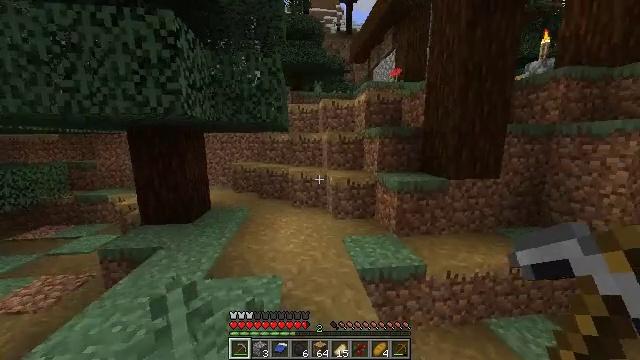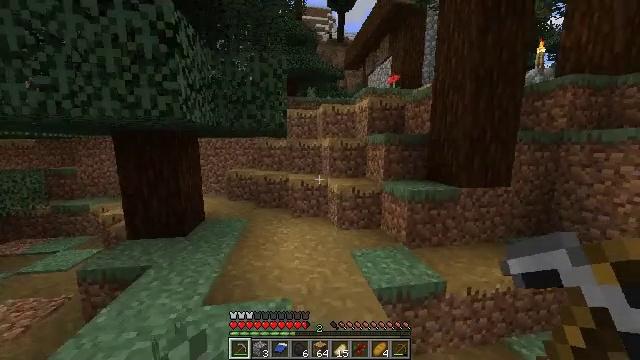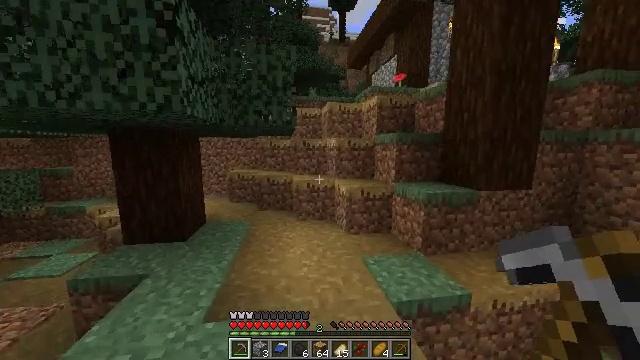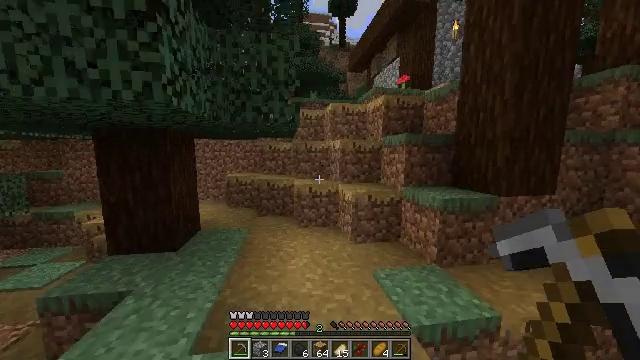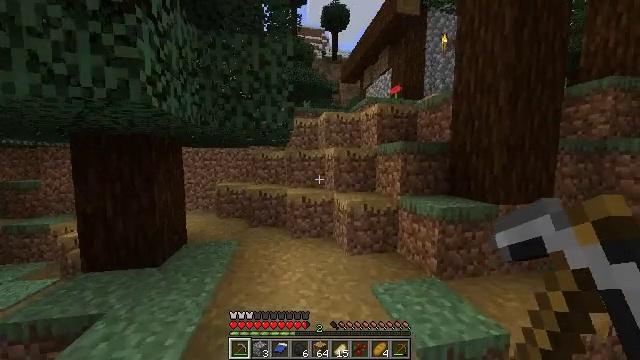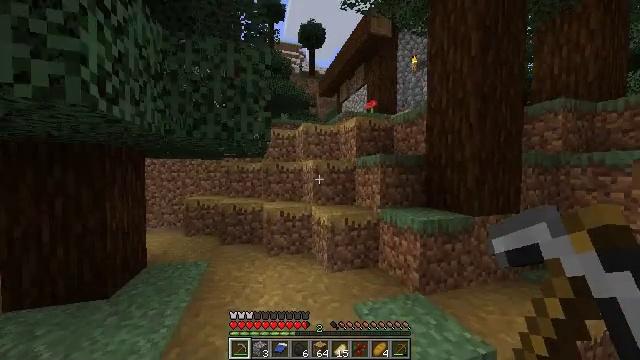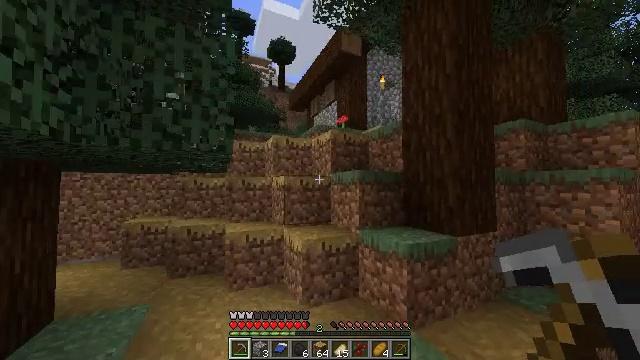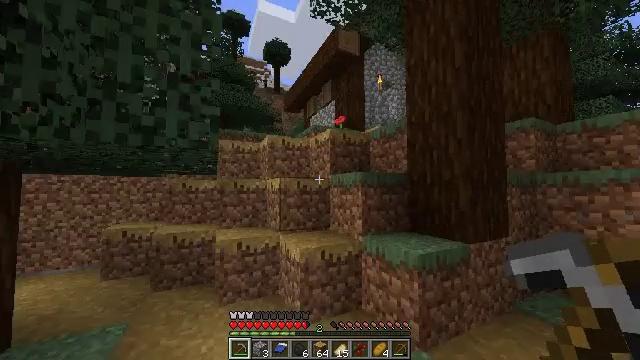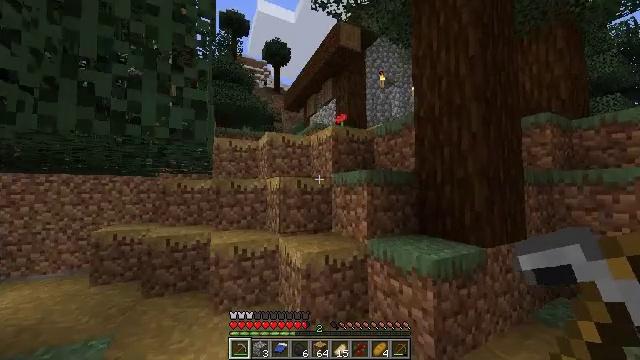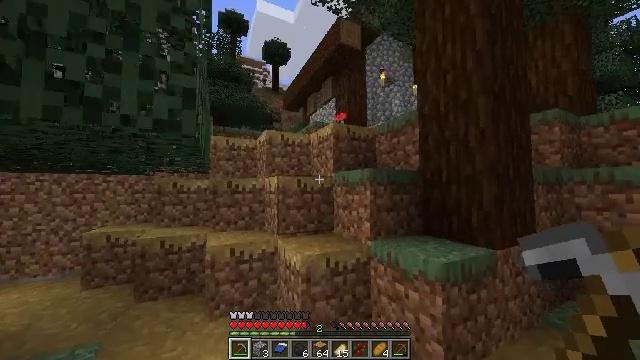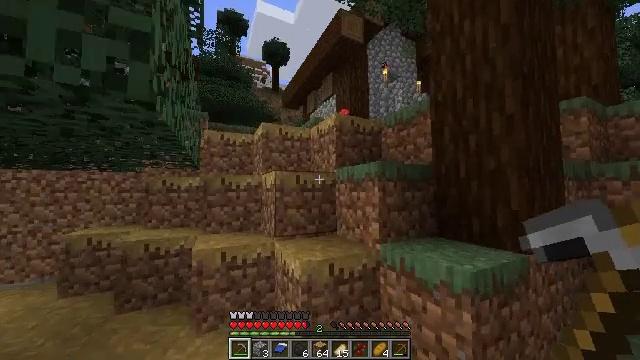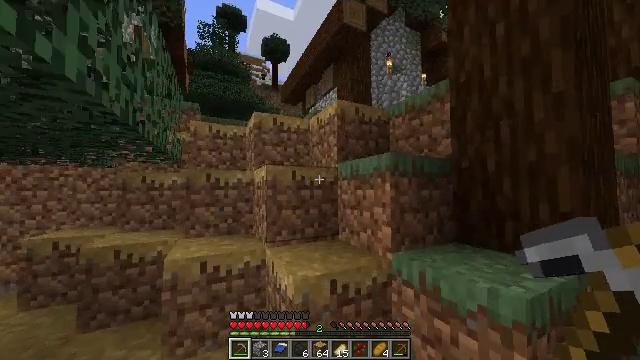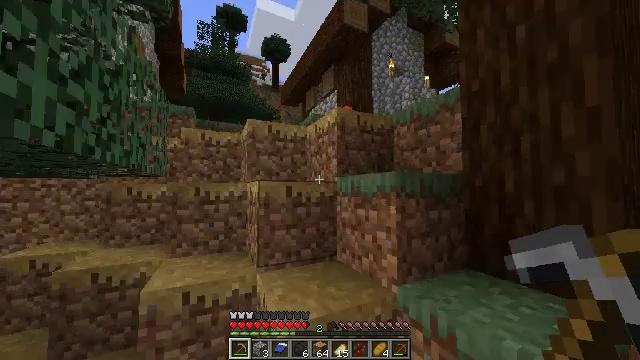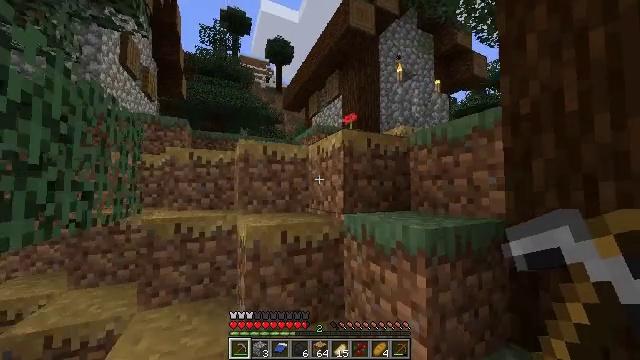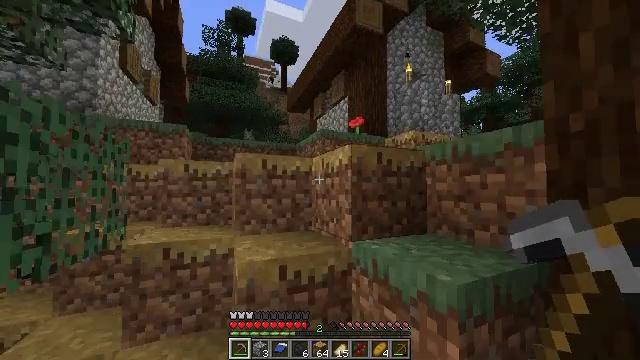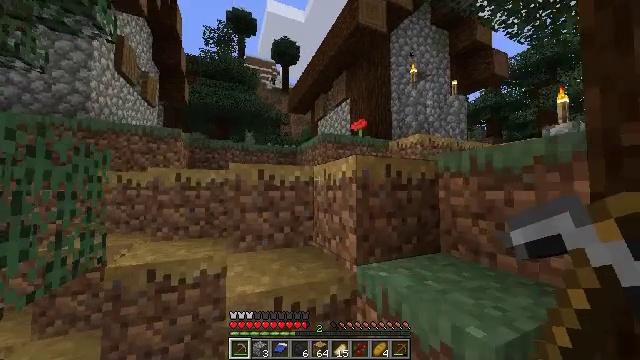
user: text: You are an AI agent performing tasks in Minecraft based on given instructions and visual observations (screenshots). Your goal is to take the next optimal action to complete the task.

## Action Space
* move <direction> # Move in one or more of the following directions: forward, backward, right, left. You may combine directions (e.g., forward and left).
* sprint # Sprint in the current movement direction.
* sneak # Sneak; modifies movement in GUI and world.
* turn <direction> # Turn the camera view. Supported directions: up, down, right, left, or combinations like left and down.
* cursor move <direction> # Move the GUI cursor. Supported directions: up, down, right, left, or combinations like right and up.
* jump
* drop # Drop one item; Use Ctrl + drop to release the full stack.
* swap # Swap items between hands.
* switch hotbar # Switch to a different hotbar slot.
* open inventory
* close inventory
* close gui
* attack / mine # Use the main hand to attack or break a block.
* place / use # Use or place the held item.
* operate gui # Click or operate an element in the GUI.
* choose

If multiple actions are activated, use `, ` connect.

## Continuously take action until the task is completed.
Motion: motion action
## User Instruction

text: craft item air
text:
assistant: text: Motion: move forward and move left, turn right and up
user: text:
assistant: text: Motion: move forward
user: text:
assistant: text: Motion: move forward
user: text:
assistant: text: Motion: move forward, turn right and up
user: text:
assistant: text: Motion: move forward, turn right and up
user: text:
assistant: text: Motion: move forward, turn right and up
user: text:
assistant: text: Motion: move forward, turn right
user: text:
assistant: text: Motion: move forward
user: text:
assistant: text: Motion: move forward
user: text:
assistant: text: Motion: move forward
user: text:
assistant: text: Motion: move forward
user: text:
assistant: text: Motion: move forward, jump
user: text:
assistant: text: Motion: move forward, turn left, jump
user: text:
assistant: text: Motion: move forward, turn left, jump
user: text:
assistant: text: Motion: move forward, jump
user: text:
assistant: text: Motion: move forward, turn left, jump
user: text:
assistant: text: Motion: move forward, turn left, jump
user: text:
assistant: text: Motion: move forward, turn left, jump
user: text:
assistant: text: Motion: move forward, jump
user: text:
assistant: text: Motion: move forward, jump
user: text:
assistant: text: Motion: move forward, jump
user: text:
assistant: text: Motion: move forward, turn right and down, jump
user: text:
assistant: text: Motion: move forward, turn right and down, jump
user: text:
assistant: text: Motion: move forward, turn right and down, jump
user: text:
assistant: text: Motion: move forward, turn right and down, jump
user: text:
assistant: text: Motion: move forward and move left, turn right, jump
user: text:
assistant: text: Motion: move forward and move left, jump
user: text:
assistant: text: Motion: move forward and move left, jump
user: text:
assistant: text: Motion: move forward and move left, jump
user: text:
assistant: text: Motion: move forward and move left, jump